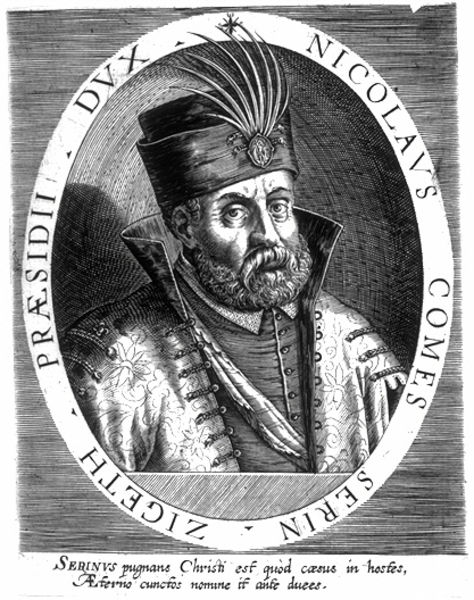
Titel: Bildnis des Miklós Zrinyi
Künstler: Dominicus Custos
Institution: (Seriendruck)
Schlagwörter: feder, kopf, mann, weiß, blumen, grau, hut, köpfe, mund, nase, ohr, schmuck, schwarz, blick, alt, bart, jacke, kappe, mütze, schnurrbart, augen, falten, federn, kragen, rahmen, vollbart, bildnis, portrait, porträt, brüstung, mantel, brosche, diadem, knopf, lippen, seide, oval, schärpe, holzschnitt, schrift, wangen, bogen, grafik, graphik, könig, inschrift, brauen, pupillen, floral, kordel, knöpfe, knopfleiste, schnauzbart, lider, medaillon, druck, schwarz-weiss, schraffur, radierung, stich, text, uniform, stehkragen, herrscher, brokat, fürst, tracht, wappen, halbprofil, runzeln, herzog, kupferstich, turban, präsident, schließe, graf, latein, lateinisch, christ, ellipse, nikolaus, herrscherbild, litze, balkan, dux, nicolaus, comes, nicolaus comes, ovales format, ovalformat, praesidii, serin, zigeth, orientalische kopfbedeckung, porträg